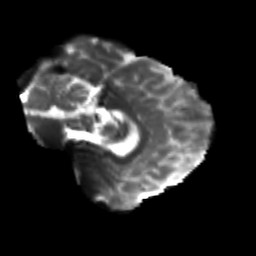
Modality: T2w
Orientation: sagittal
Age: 25
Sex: male
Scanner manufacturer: siemens
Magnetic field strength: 3 T
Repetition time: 3.5 s
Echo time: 0.104 s